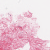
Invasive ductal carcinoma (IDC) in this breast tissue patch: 0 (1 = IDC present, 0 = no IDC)